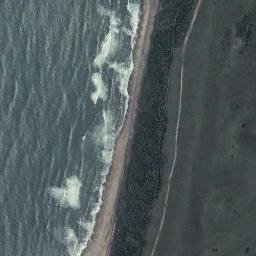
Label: beach